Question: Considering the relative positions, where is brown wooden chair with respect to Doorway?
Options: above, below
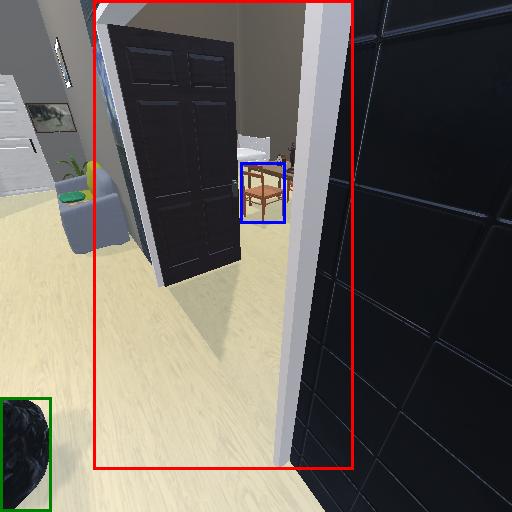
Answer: above